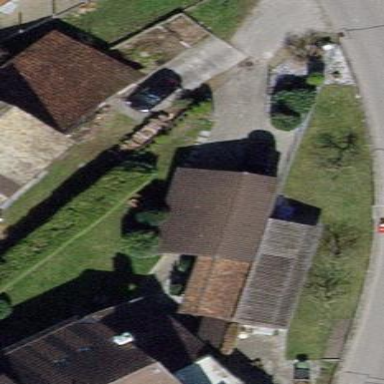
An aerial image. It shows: Building with tiled roof.